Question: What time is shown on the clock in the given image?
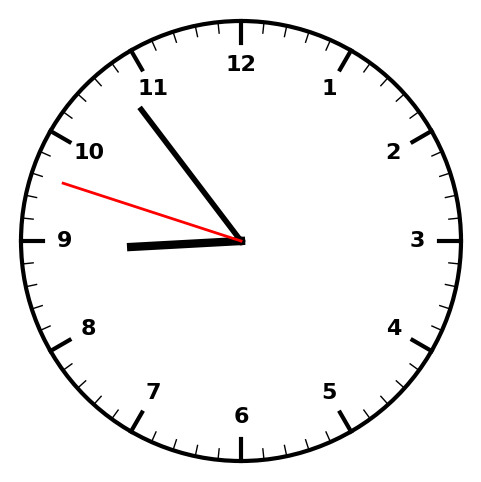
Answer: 08:53:48